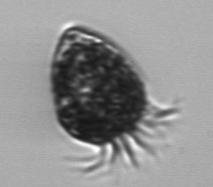
Label: Strombidium_morphotype2